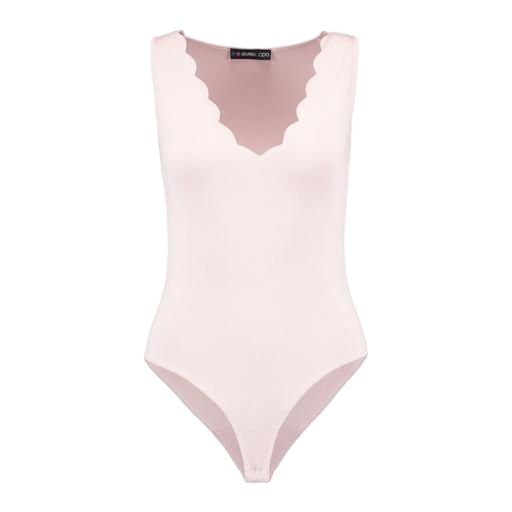
scalloped neckline, pink scallop top, pink scoop neck, white background